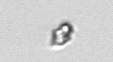
Label: Heterocapsa_rotundata